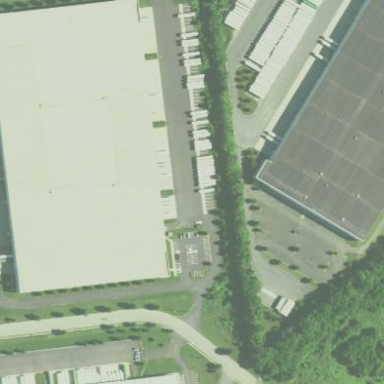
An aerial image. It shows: Warehouse.